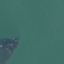
Land use / land cover: SeaLake